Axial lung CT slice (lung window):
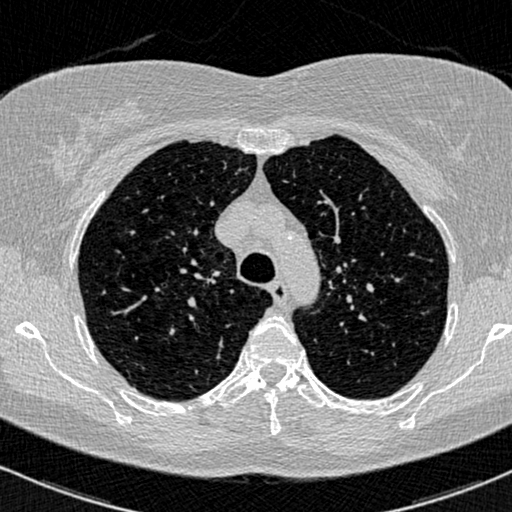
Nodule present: no